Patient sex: M
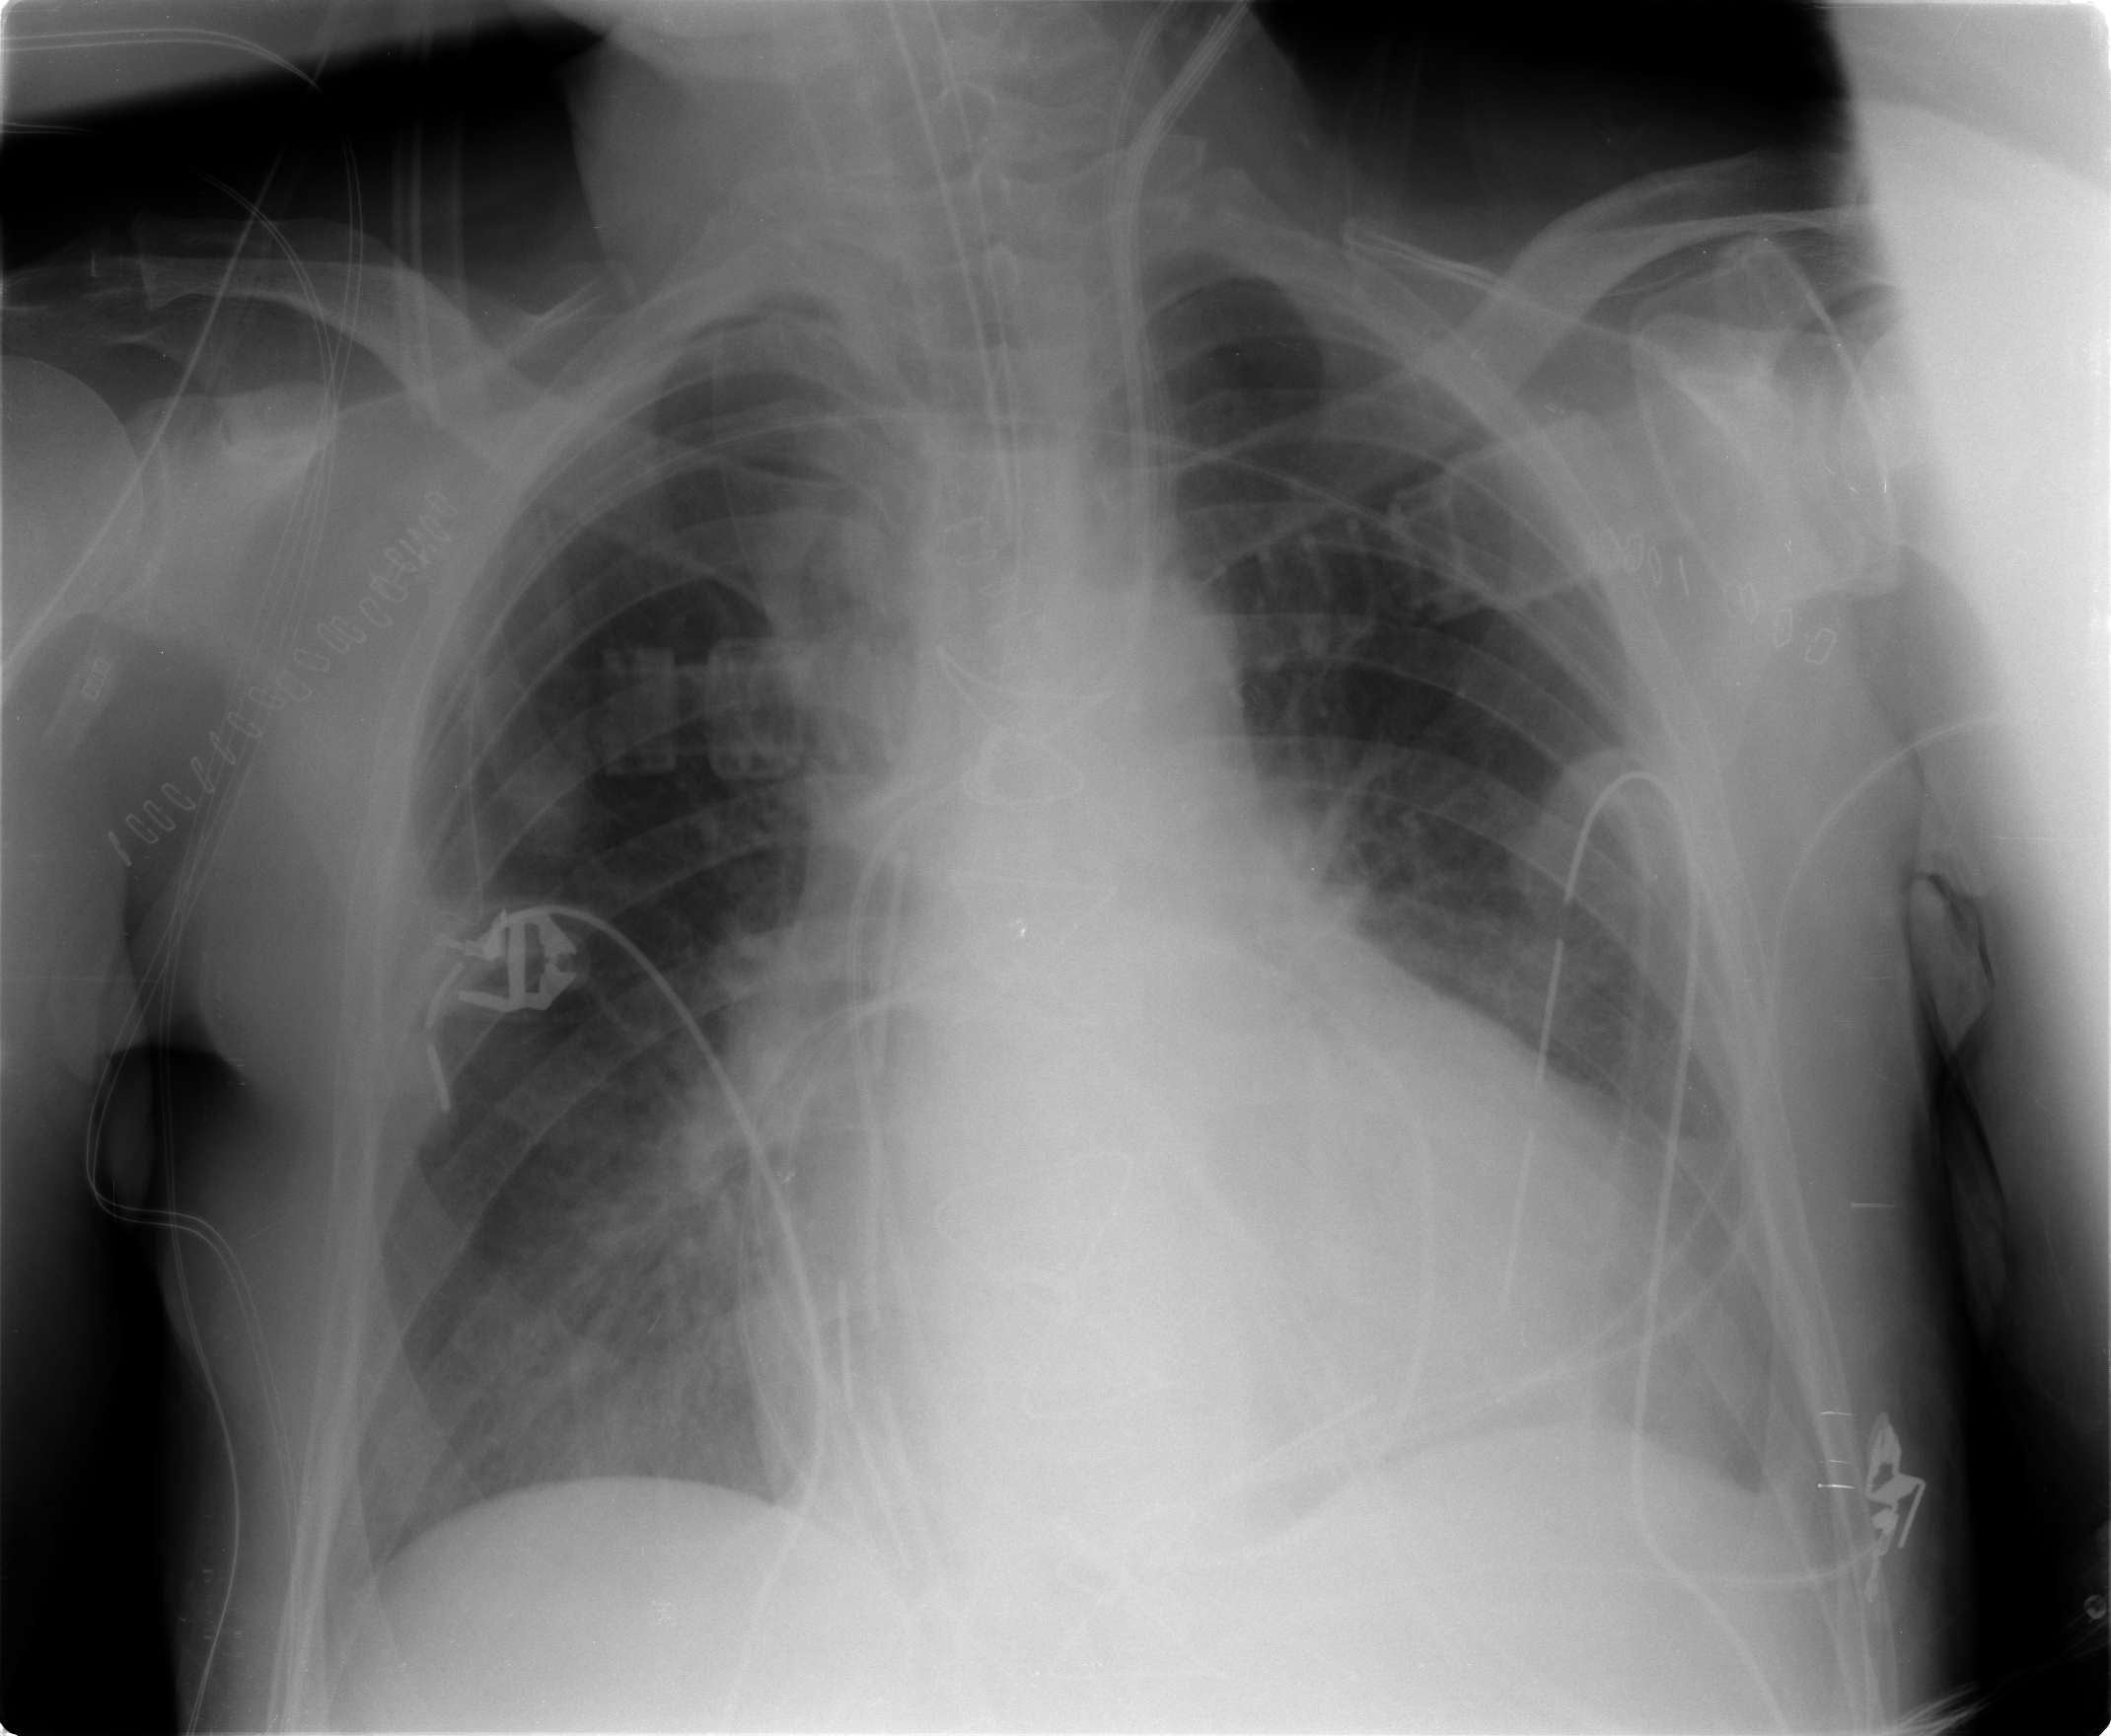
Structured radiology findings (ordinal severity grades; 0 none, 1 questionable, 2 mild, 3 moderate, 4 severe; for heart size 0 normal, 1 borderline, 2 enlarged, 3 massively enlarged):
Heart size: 2
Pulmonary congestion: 2
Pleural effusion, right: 0
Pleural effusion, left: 2
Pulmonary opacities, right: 2
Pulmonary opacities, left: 2
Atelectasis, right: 2
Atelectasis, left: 2